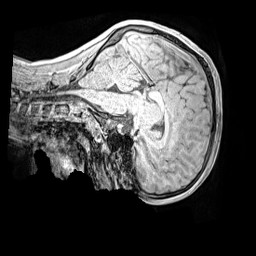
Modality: MP2RAGE
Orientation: sagittal
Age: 9
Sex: male
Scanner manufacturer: siemens
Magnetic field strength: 3 T
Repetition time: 4 s
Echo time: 0.00299 s